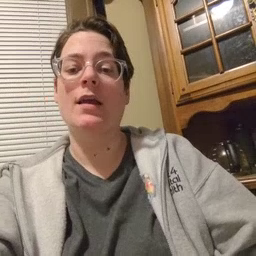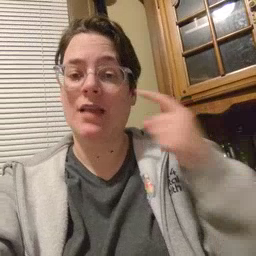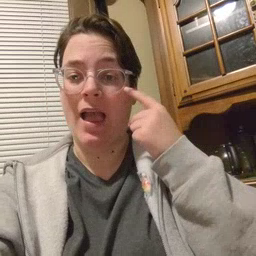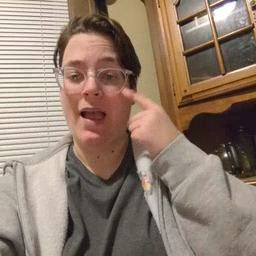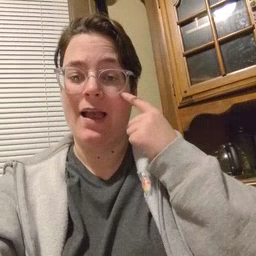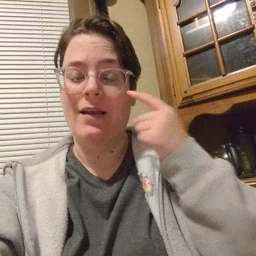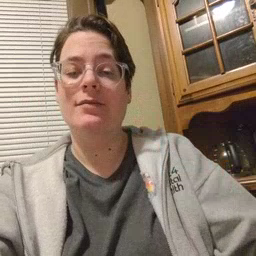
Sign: eye